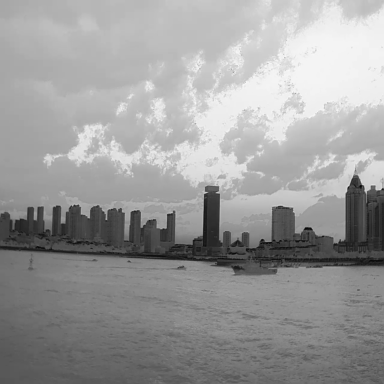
There are three canoes in the infrared image.